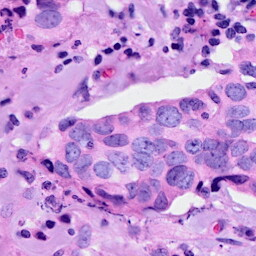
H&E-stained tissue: Breast